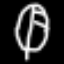
Label: leaf